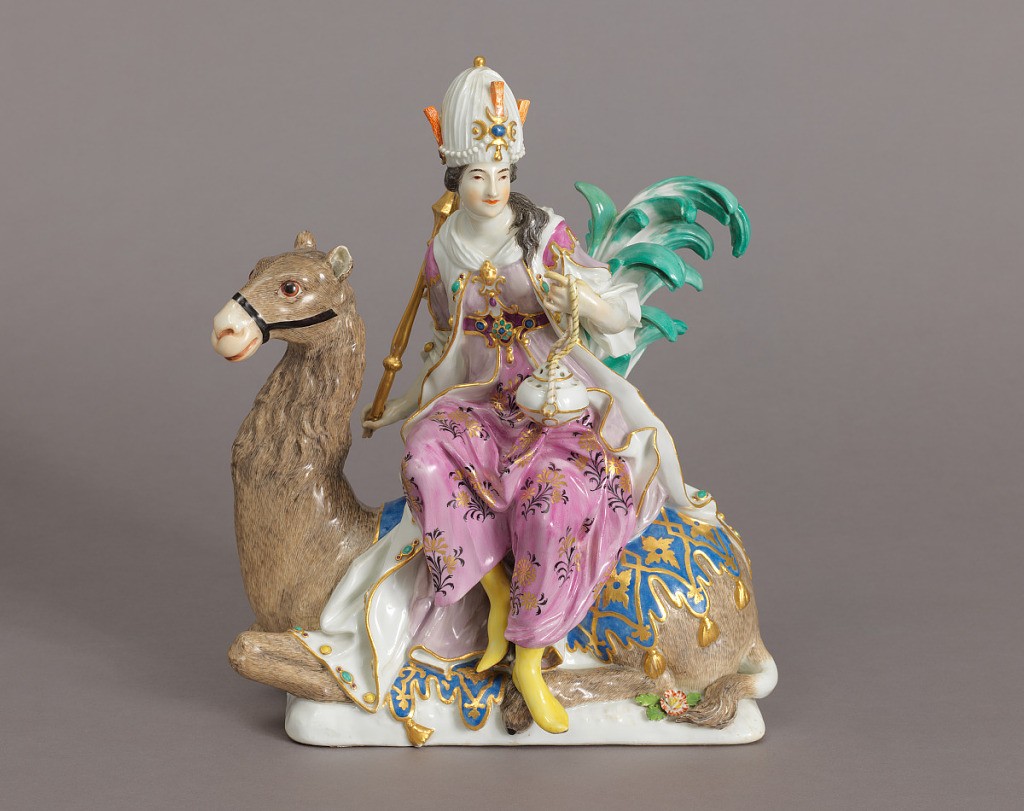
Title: Allegorical Figure of "Asia"
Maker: Meissen Porcelain Manufactory, German, active from 1710 to the present
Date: ca. 1760
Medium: hard paste porcelain, vitreous enamel, gold
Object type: figure
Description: "Asia" turbaned female figure, holding sceptre and censer, seated on camel facing left; in background, a palm tree.